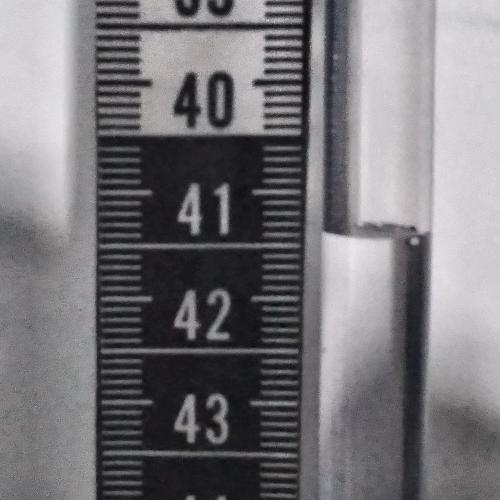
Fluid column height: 41.4 cm